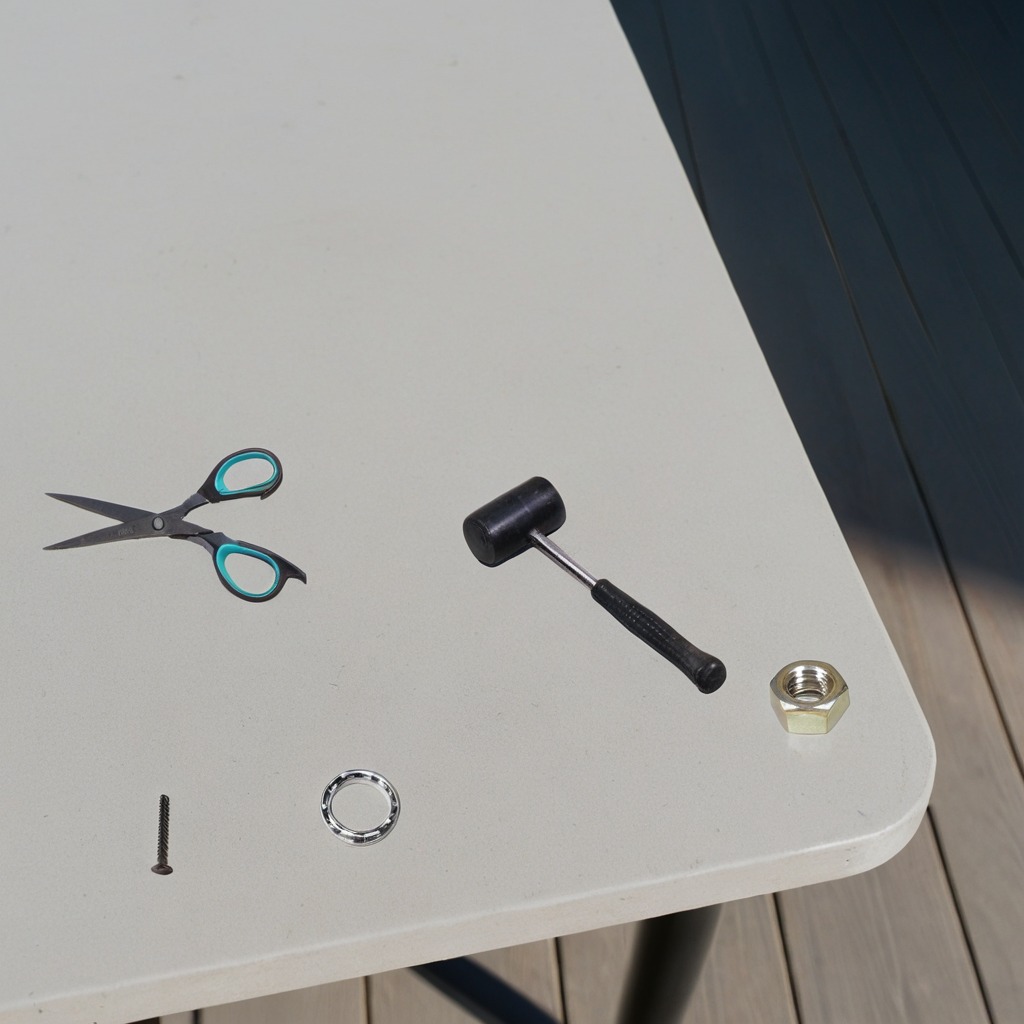
A metal ball bearing, a metal machine screw, a hammer, a metal nut, and a pair of scissors are lying on the utility table.